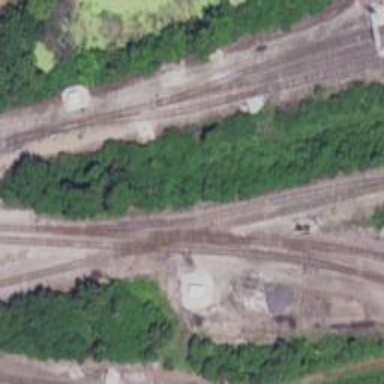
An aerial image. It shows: Railway crossing.